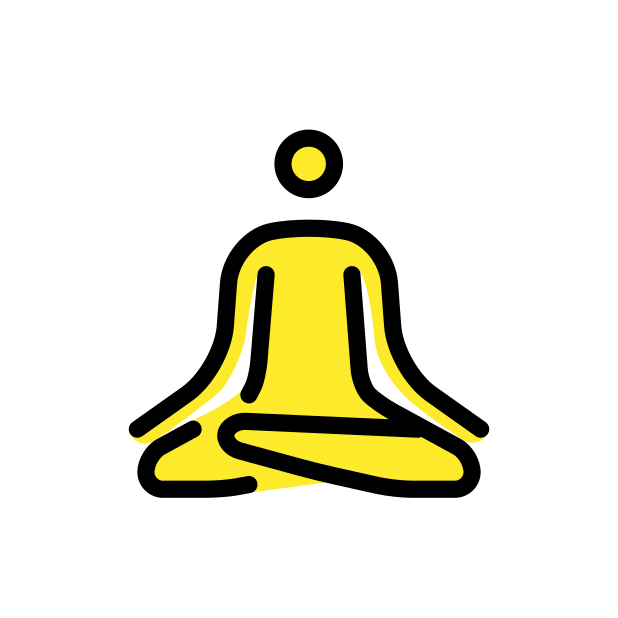
Emoji: 🧘
Name: person in lotus position
Unicode: 0x1f9d8